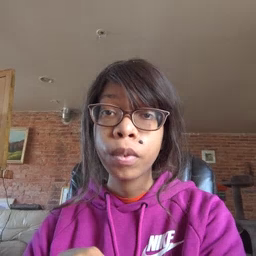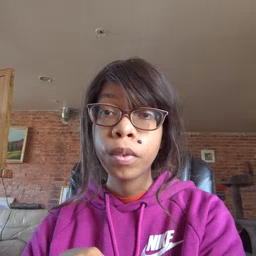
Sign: napkin